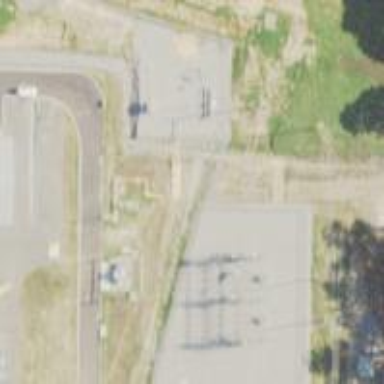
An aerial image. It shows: Substation for switching power equipment surrounded by fence.